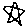
Label: star